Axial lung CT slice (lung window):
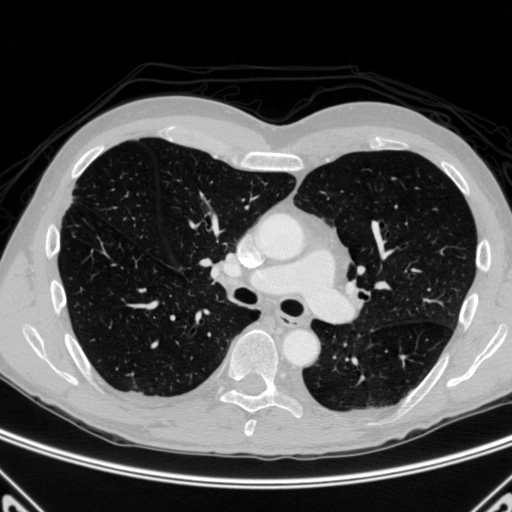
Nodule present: no